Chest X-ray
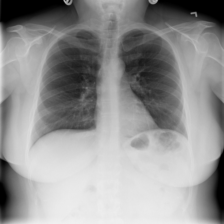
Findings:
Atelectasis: negative
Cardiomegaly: negative
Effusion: negative
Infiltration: negative
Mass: negative
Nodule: negative
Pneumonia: negative
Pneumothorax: negative
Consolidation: negative
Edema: negative
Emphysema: negative
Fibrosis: negative
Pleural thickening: negative
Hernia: negative